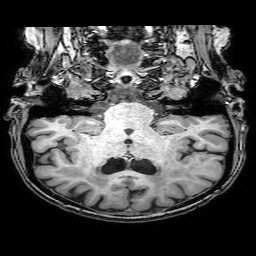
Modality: T1w
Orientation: sagittal
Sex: female
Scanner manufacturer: philips
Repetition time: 0.008161 s
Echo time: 0.00375 s